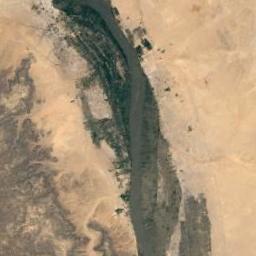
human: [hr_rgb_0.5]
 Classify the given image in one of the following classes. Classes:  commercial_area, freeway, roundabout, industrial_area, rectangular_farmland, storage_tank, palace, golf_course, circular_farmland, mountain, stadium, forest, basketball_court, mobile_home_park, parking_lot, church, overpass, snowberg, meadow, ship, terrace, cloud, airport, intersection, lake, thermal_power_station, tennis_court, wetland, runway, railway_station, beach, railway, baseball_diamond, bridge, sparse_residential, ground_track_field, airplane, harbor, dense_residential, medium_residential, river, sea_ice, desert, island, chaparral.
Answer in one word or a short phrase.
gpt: river